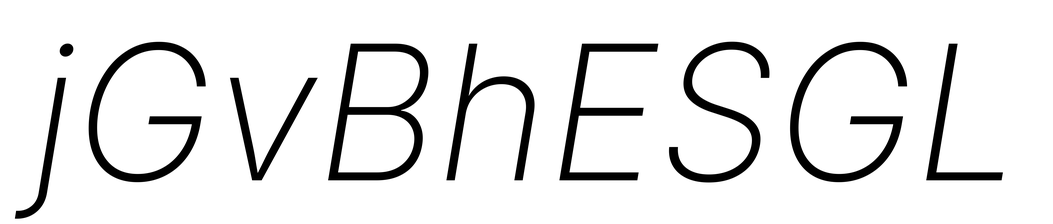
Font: Inter-Italic_ExtraLight_Italic